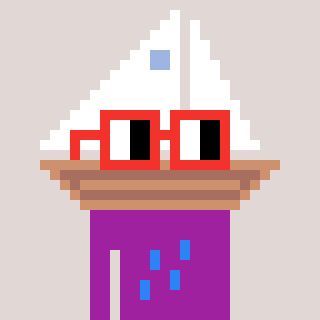
a pixel art character with square red glasses, a sailboat-shaped head and a magenta-colored body on a warm background